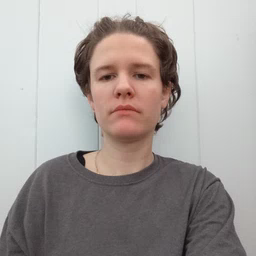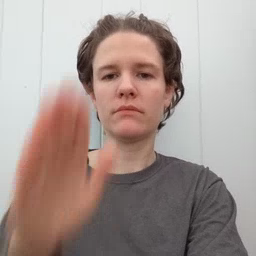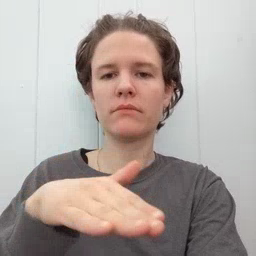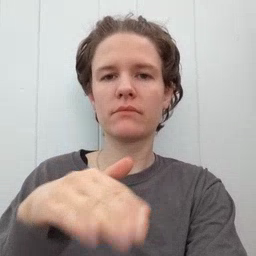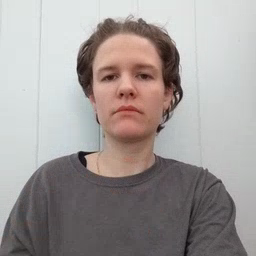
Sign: on